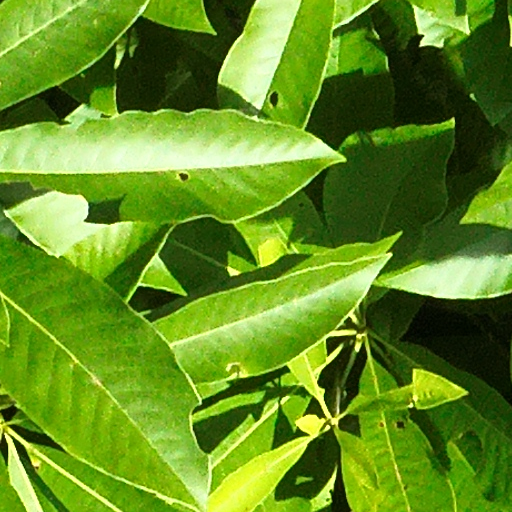
Species: Alseis blackiana
GBIF accepted scientific name: Alseis blackiana
Crown area (m\u00b2): 46.6